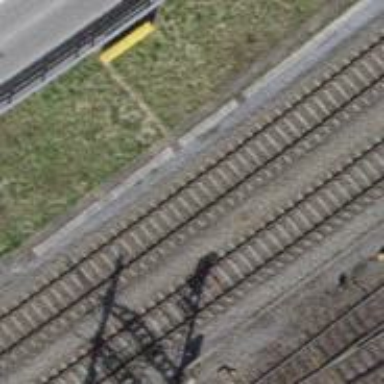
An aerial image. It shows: Single railway track with electrification through contact line.